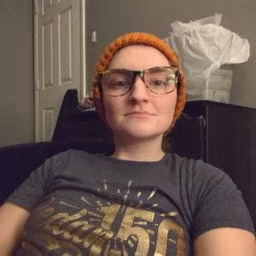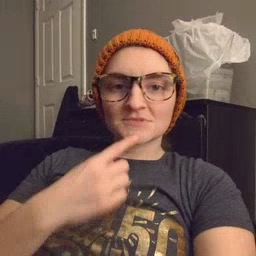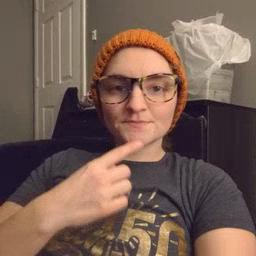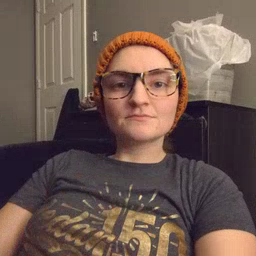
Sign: say